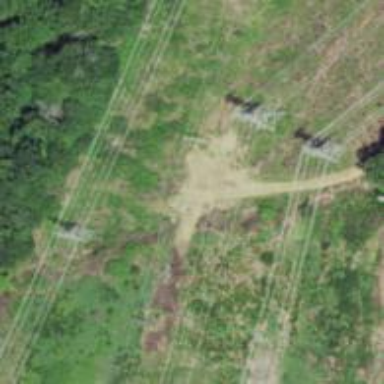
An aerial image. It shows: H-frame power pole.